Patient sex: F
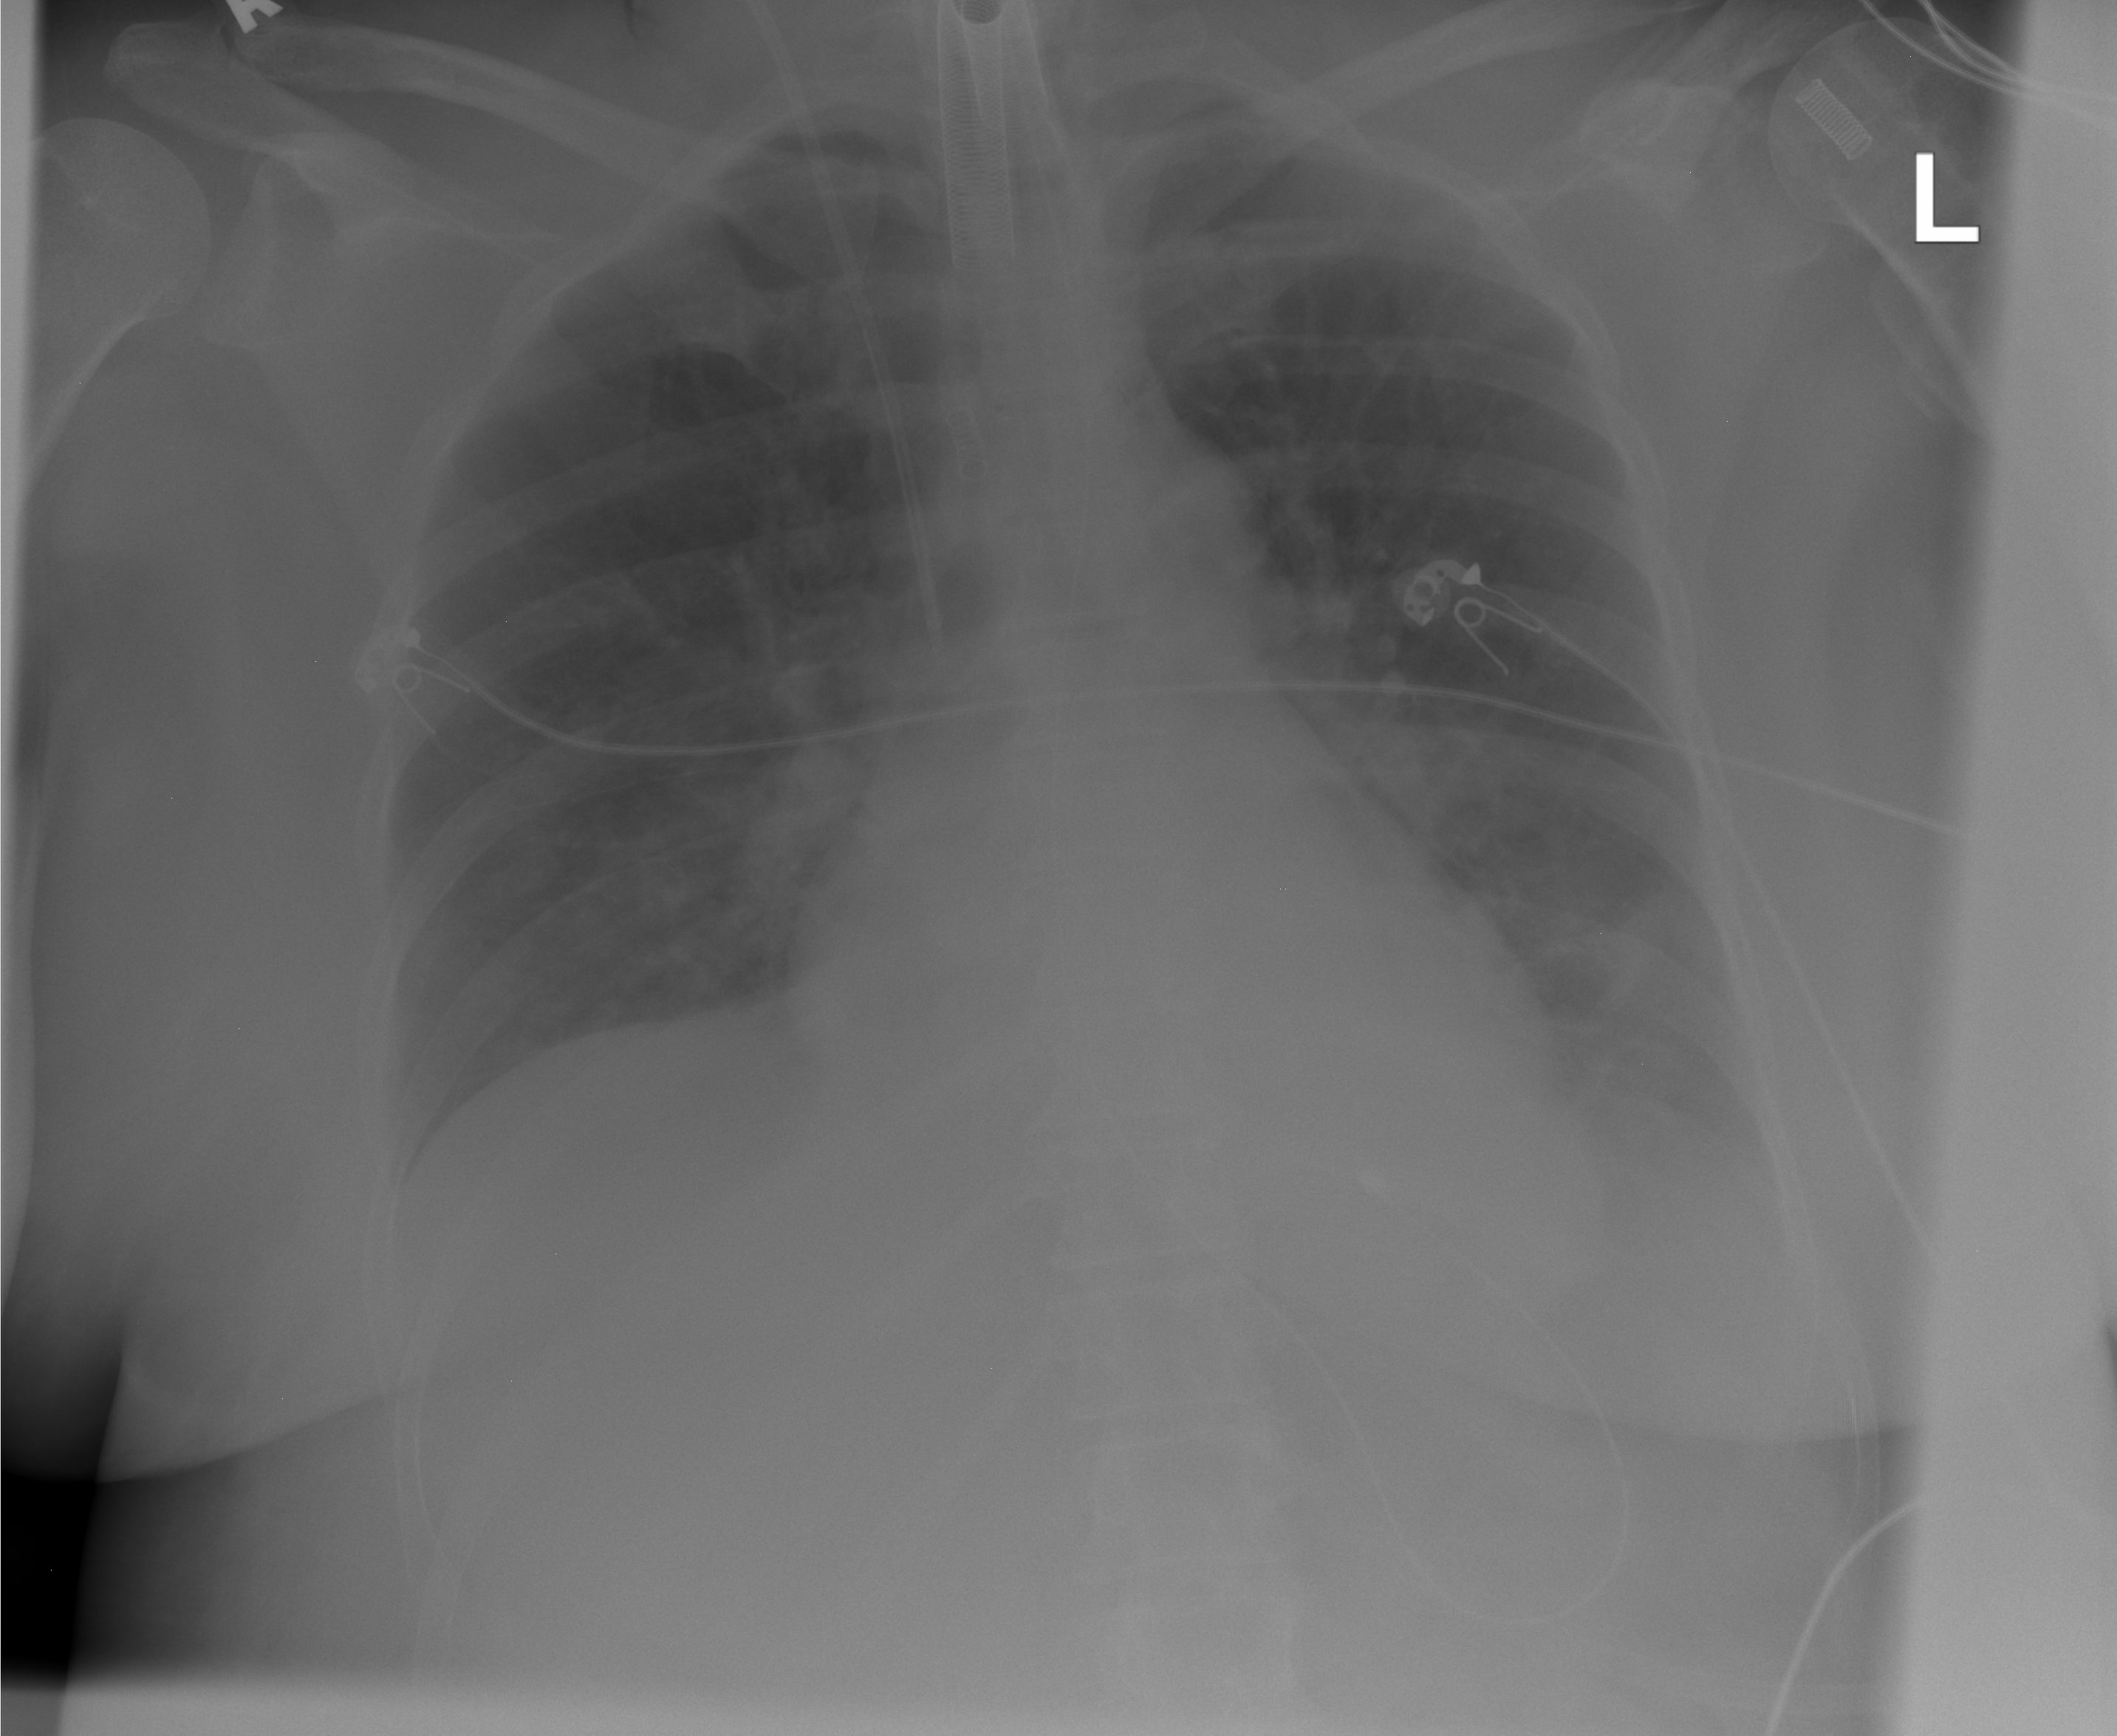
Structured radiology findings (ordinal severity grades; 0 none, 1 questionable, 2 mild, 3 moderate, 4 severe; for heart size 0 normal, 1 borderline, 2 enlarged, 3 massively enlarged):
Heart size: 0
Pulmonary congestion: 0
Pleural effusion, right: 0
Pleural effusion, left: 2
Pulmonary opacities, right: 0
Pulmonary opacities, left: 0
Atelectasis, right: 0
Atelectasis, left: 2